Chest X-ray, PA view. Patient: 33 years old, sex F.
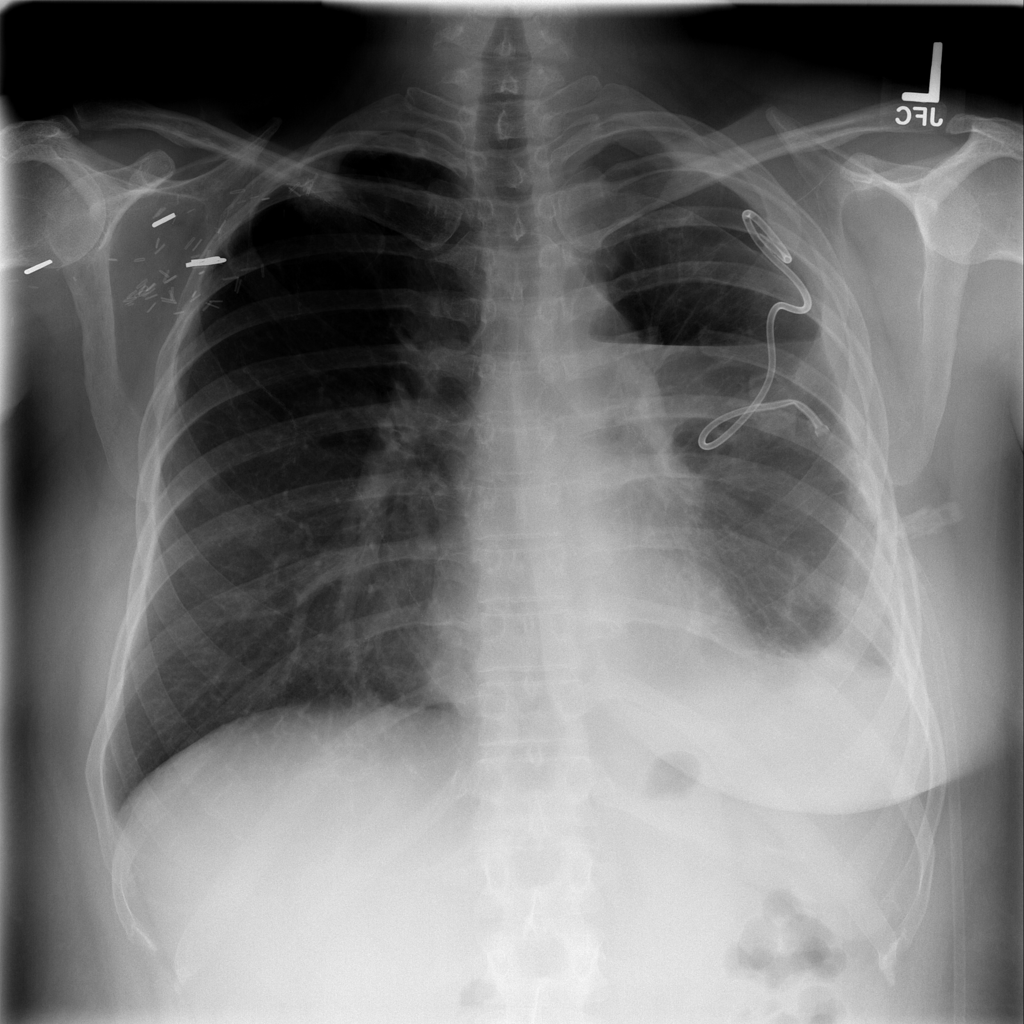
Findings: No Finding